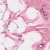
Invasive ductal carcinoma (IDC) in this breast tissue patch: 0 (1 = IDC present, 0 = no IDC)